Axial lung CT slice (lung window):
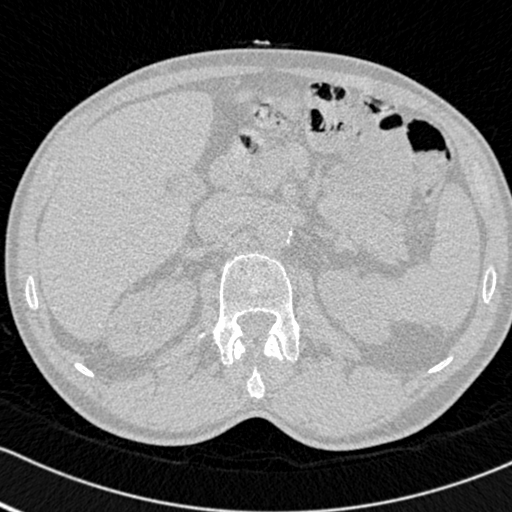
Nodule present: no